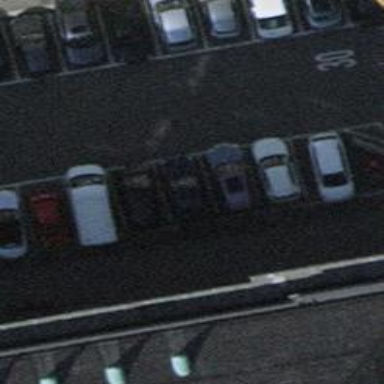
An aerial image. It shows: Street-side parking area with asphalt surface.